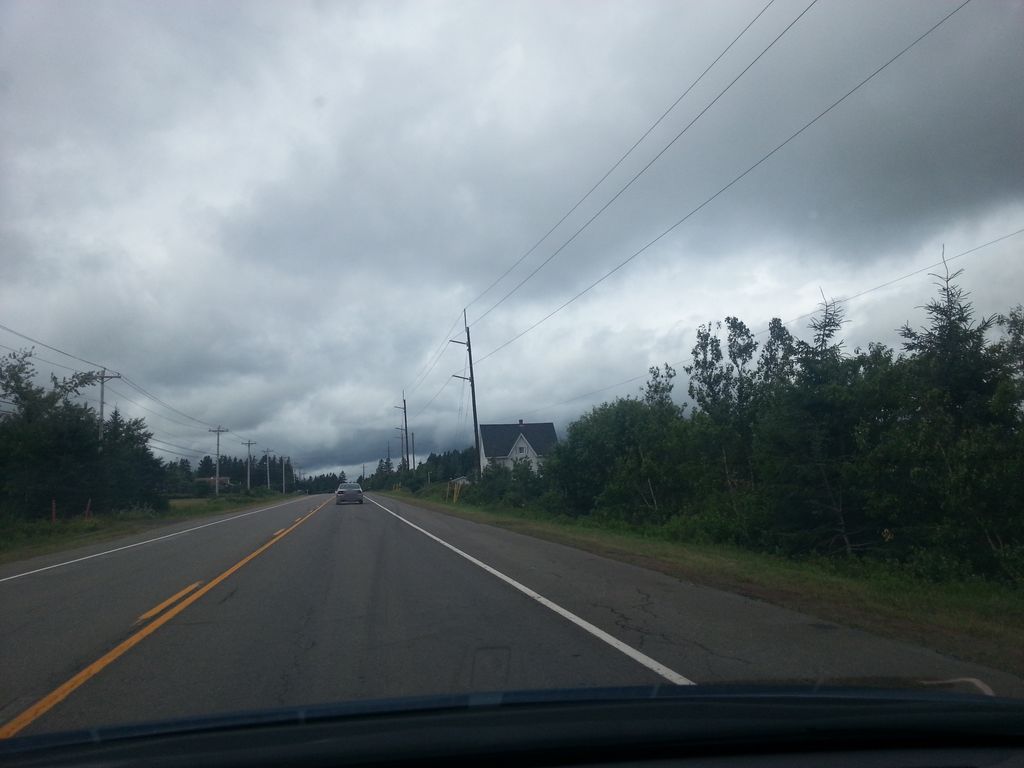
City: charlottetown